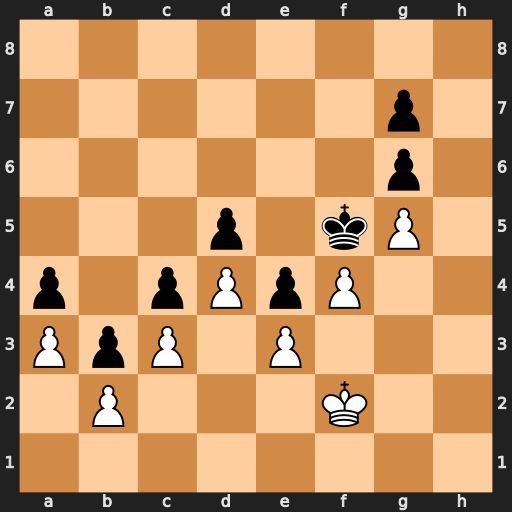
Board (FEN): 8/6p1/6p1/3p1kP1/p1pPpP2/PpP1P3/1P3K2/8
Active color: w
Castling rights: -
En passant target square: -
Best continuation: Kg3 Ke6 Kg4 Ke7 f5 Kd6 Kf4 gxf5 Kxf5